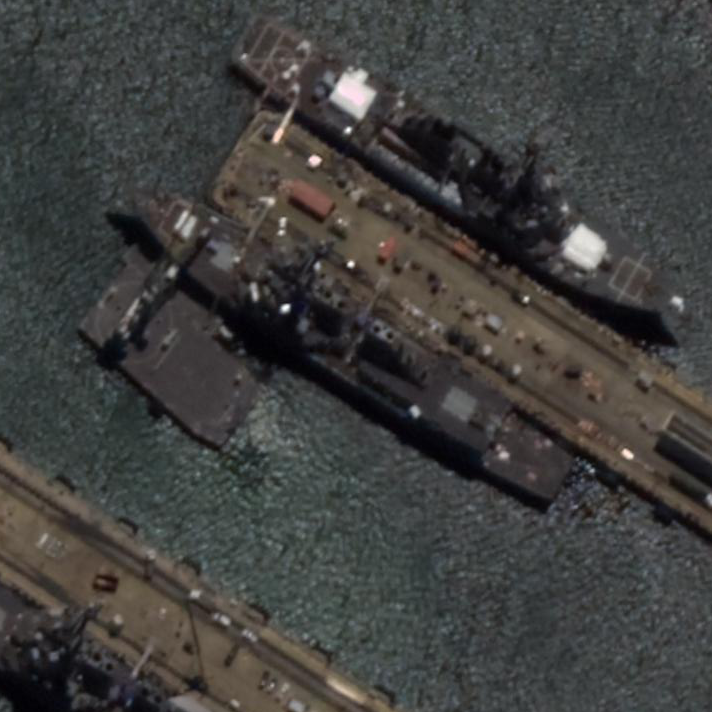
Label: destroyer